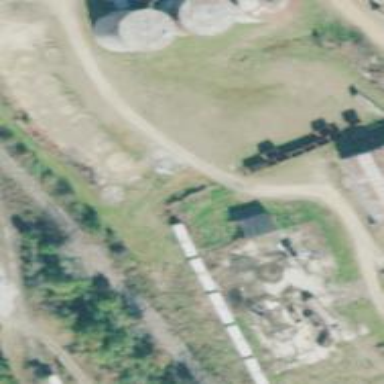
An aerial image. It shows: Abandoned railway spur.